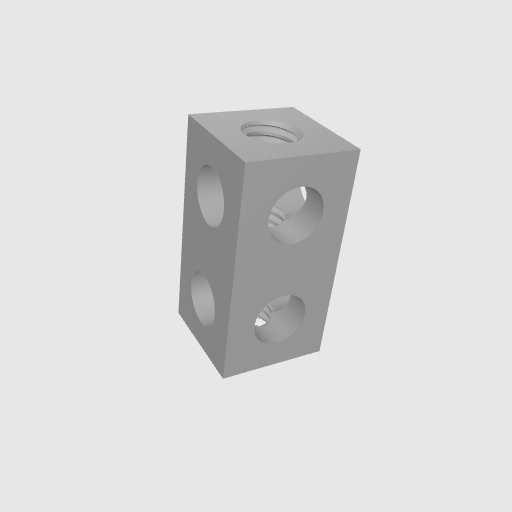
Part: SquareBeam2H